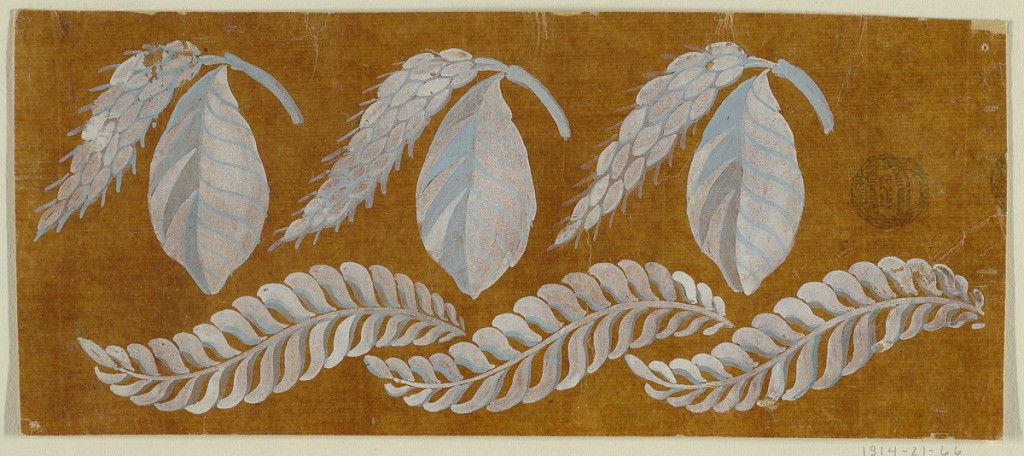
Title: Design for an Embroidered or Woven Horizontal Border, of the "Fabrique de Sts. Ruf," Unfinished
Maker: Fabrique de Saint Ruf, Lyon, France
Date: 1805–1815
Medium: Brush and blue, white gouache on glazed tracing paper pasted on paper
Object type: Drawing
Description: A bough from which an ear of grain and a leaf hang downwards over a horizontally undulated feather leaf. Three repeats are shown.